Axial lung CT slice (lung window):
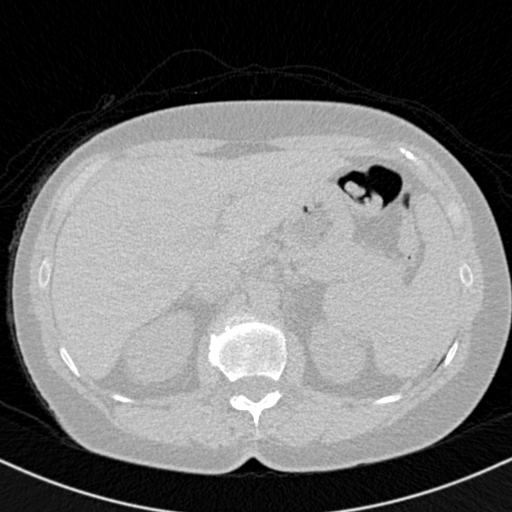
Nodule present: no